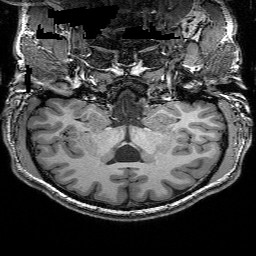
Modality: T1w
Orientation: sagittal
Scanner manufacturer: siemens
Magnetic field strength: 3 T
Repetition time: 0.02 s
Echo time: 0.005 s